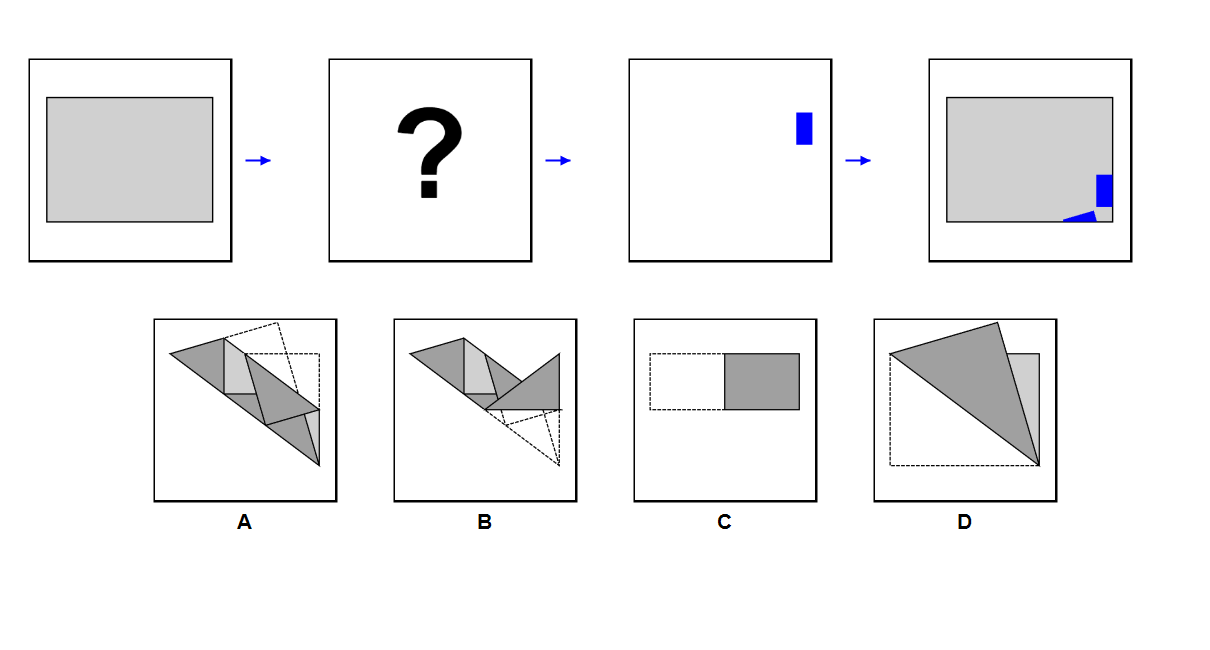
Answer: C